Field crop: maize
Growth stage: 2
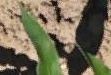
Species: maize